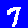
Digit: 7